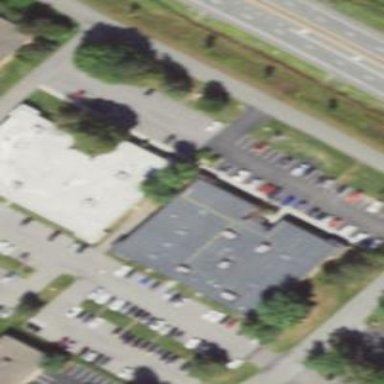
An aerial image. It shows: Building.